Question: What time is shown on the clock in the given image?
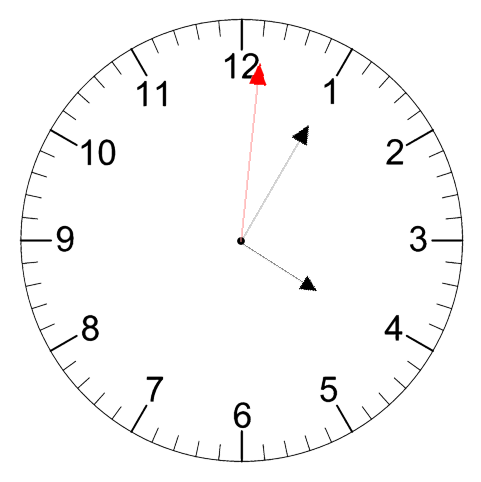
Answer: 04:05:01